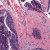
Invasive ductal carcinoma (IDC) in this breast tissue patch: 0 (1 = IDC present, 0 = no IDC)